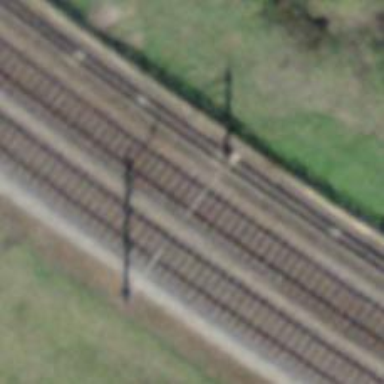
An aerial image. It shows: Single railway track with electrified contact line.